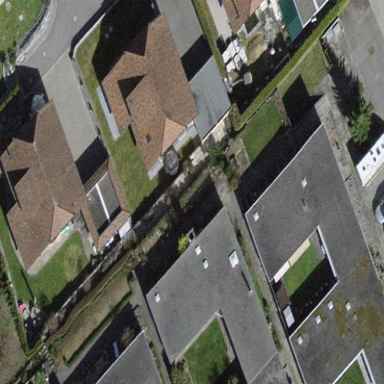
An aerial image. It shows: Residential building with flat roof.